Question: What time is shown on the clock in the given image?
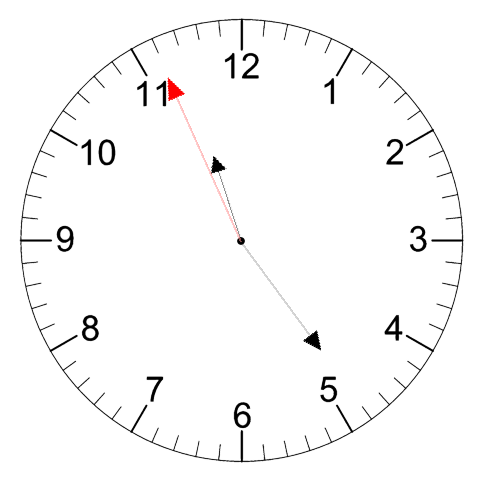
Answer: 11:23:56